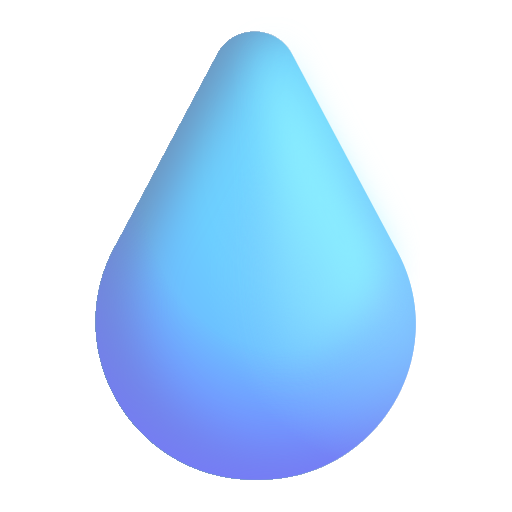
droplet color